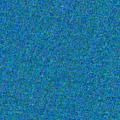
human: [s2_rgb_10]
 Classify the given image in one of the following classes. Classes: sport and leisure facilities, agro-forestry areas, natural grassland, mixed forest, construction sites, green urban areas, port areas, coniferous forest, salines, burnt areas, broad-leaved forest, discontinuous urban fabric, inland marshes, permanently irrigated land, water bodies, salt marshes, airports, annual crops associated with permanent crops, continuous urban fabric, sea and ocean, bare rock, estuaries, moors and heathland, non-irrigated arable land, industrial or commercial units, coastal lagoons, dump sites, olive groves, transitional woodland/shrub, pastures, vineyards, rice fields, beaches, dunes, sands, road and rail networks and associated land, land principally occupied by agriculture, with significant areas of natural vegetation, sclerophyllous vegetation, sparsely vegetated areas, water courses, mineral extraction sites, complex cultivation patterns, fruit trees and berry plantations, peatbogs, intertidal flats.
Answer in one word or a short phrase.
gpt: sea and ocean